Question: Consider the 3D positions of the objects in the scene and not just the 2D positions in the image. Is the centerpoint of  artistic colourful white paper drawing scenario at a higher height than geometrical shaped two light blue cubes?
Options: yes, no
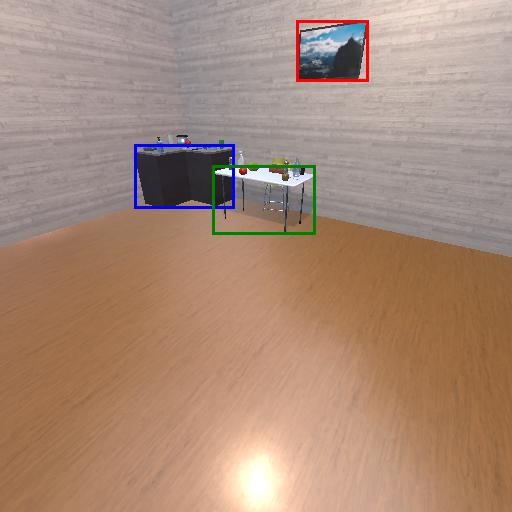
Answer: yes